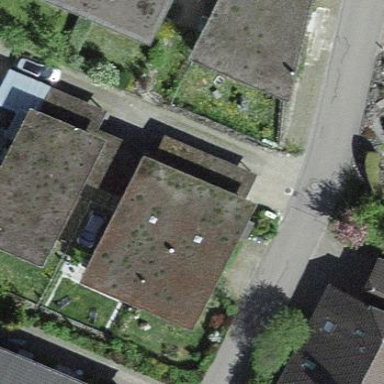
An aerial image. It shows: Residential building.